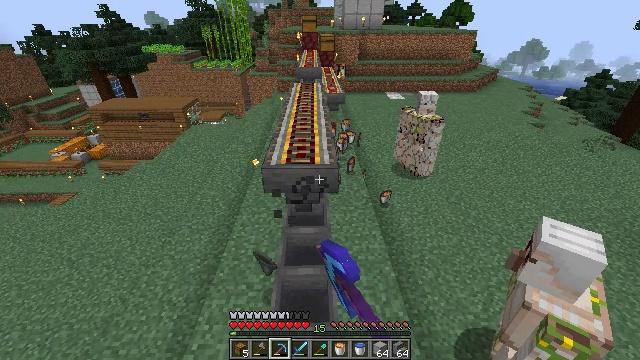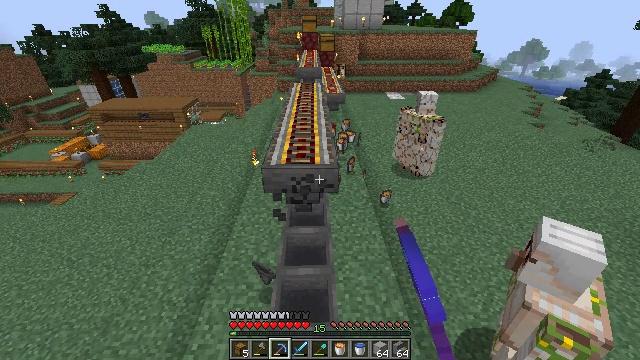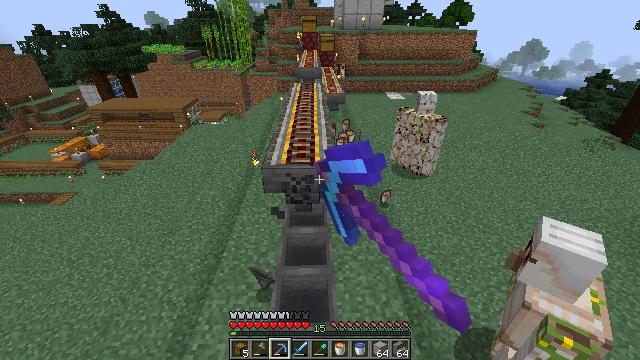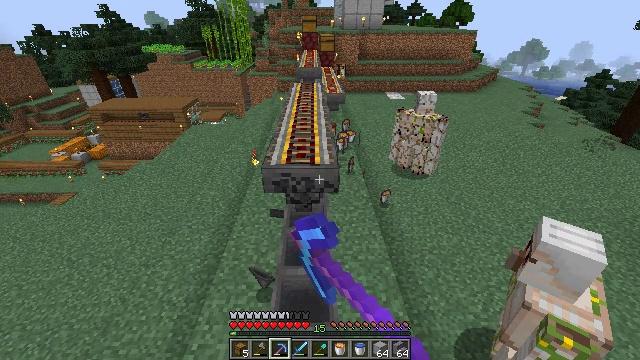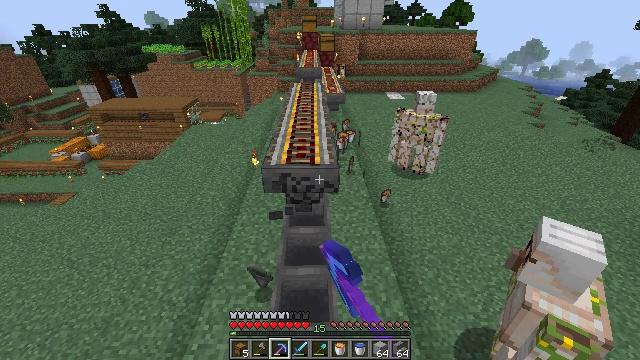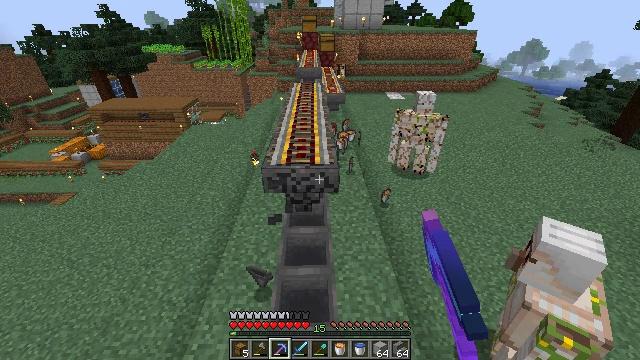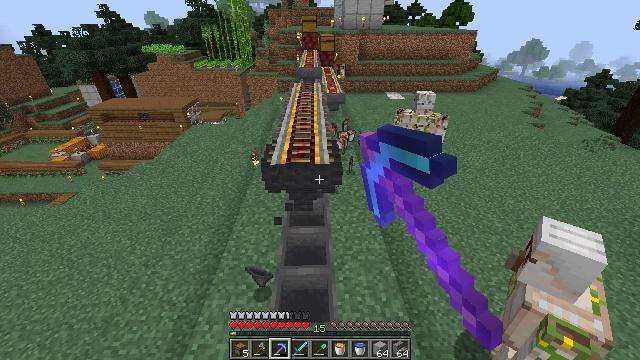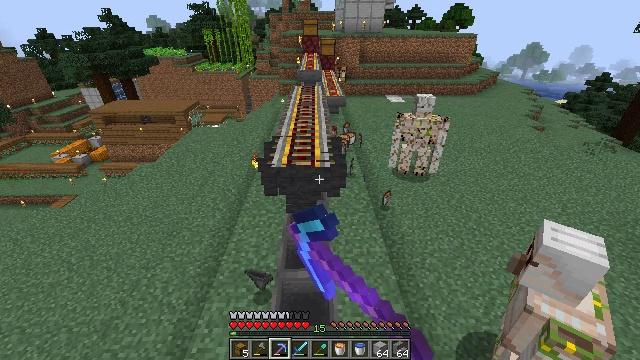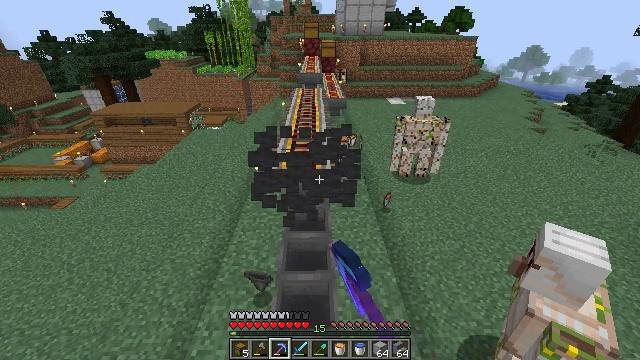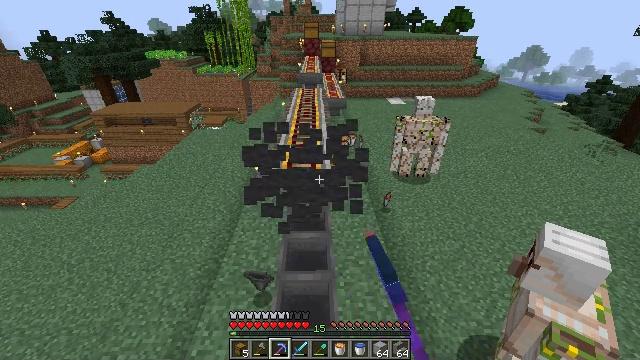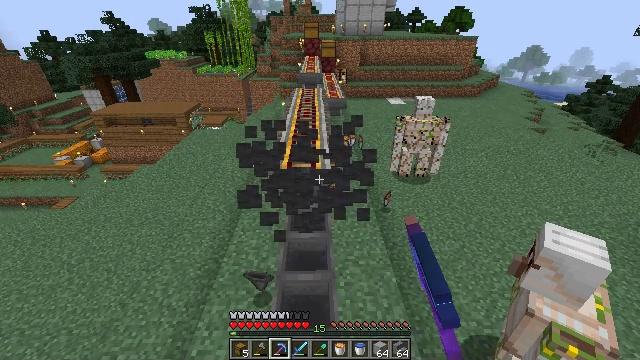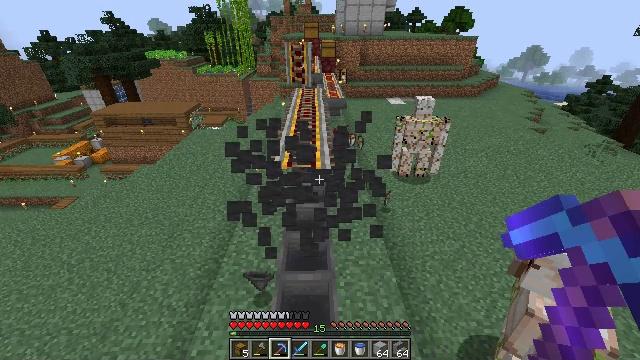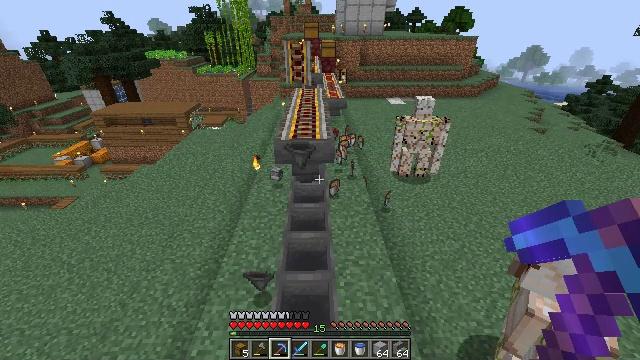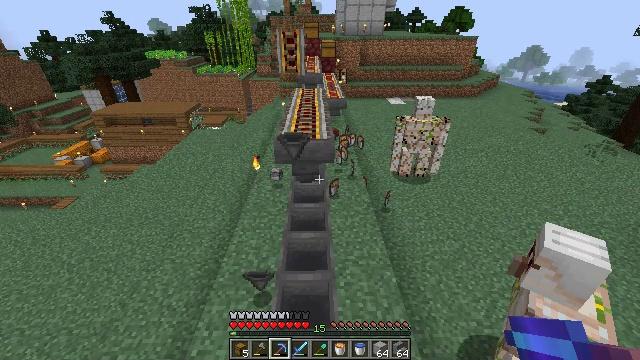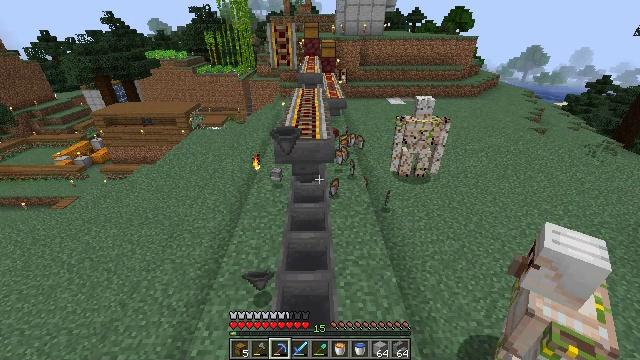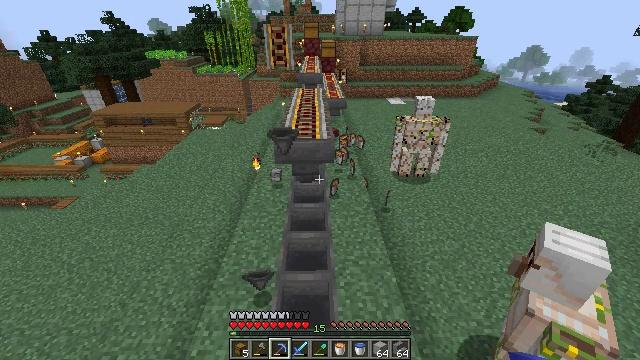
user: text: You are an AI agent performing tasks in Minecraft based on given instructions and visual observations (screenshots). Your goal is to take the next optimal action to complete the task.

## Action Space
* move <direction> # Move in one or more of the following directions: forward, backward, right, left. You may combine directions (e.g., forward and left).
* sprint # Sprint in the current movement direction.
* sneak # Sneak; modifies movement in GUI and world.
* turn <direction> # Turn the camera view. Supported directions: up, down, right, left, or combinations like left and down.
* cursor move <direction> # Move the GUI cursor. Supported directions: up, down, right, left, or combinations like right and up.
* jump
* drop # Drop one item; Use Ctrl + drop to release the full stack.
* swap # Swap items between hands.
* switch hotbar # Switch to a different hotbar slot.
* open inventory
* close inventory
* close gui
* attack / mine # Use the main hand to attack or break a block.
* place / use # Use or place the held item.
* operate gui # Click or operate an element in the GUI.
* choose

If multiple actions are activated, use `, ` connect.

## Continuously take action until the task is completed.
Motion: motion action
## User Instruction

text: Harvest the hopper from its place.
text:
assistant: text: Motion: attack / mine
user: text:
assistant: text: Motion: attack / mine
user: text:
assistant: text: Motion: attack / mine
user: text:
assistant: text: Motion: attack / mine
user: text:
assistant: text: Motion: attack / mine
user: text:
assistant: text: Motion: attack / mine
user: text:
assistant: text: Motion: attack / mine
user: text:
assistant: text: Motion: attack / mine
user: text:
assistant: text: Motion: attack / mine
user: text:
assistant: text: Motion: attack / mine
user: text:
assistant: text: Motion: attack / mine
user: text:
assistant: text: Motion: attack / mine
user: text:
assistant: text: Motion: attack / mine
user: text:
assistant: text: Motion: attack / mine
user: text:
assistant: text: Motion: attack / mine
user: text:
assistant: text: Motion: attack / mine
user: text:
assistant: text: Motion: attack / mine
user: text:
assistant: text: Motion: attack / mine
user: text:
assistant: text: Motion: attack / mine
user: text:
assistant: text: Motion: attack / mine
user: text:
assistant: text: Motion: attack / mine
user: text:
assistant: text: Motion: attack / mine
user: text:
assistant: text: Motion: attack / mine
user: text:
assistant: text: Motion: attack / mine
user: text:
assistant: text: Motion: attack / mine
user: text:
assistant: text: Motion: no_op
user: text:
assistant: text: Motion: no_op
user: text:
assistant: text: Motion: no_op
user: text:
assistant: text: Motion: no_op
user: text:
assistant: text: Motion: turn down